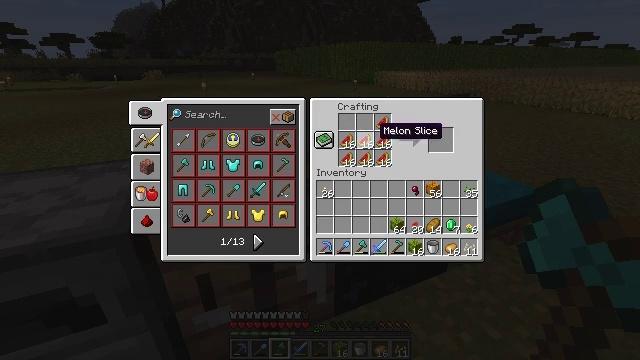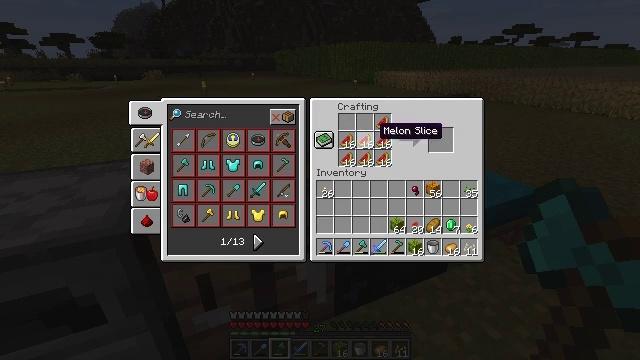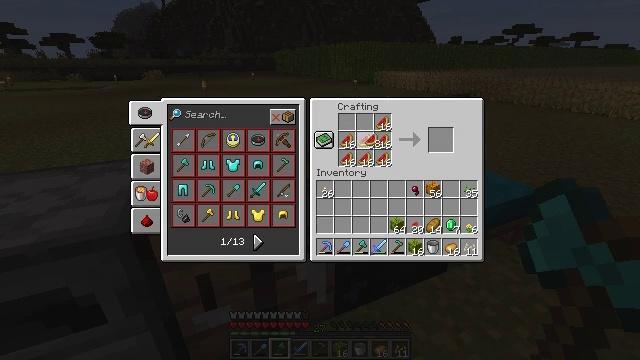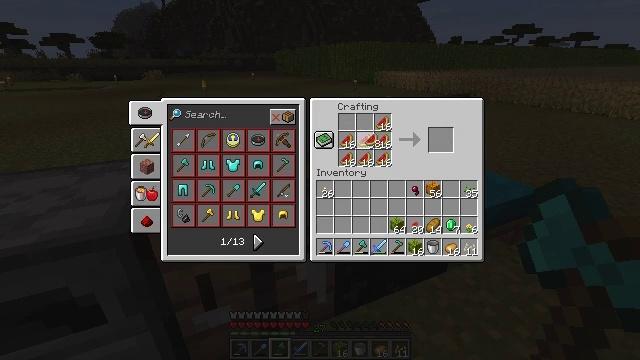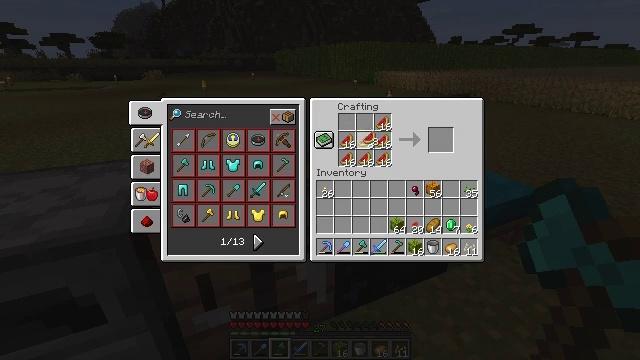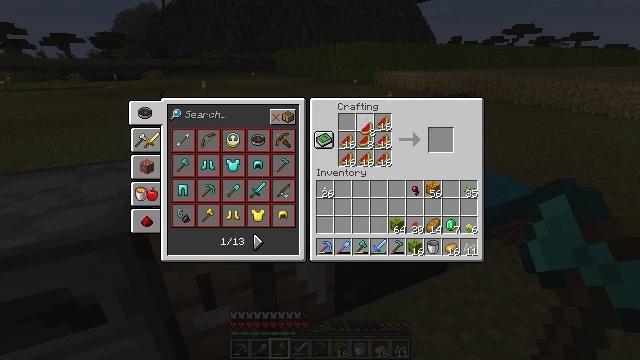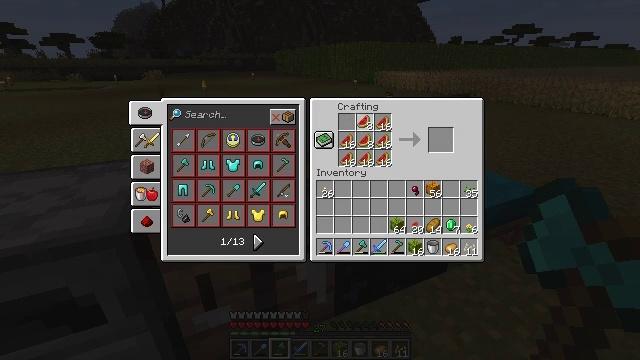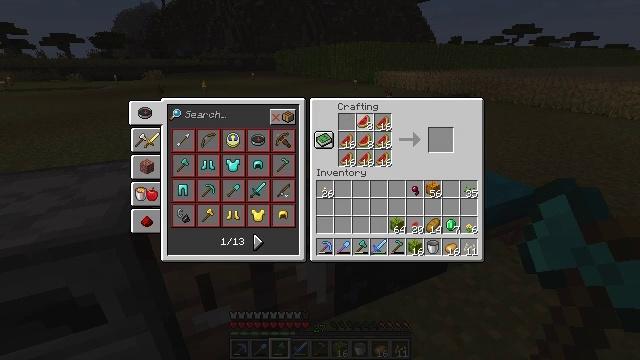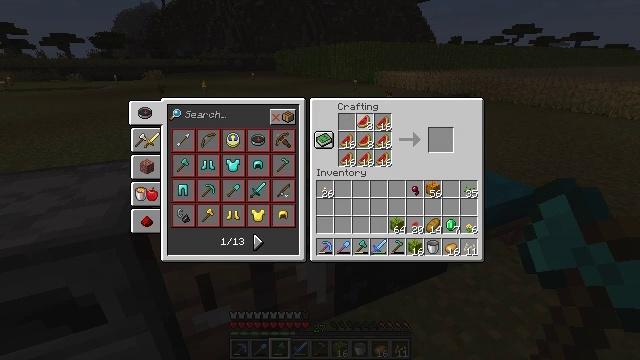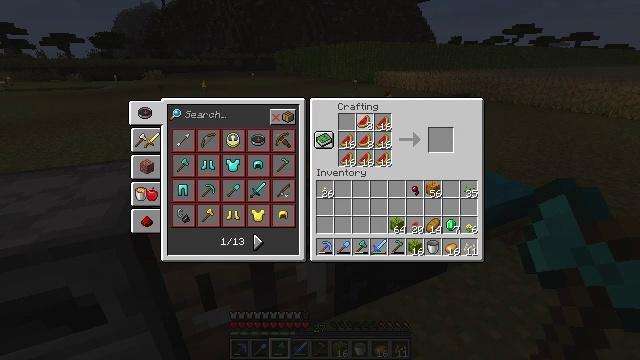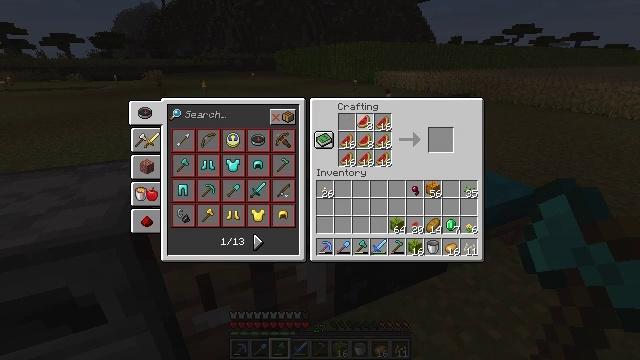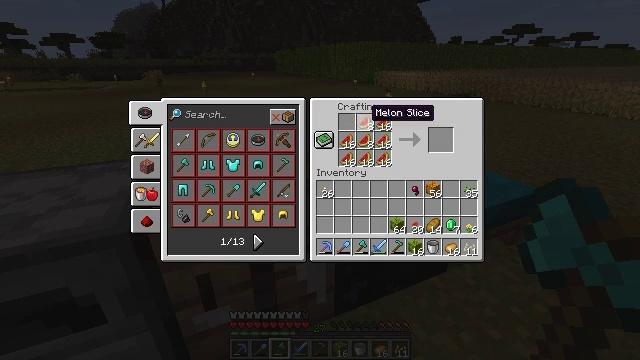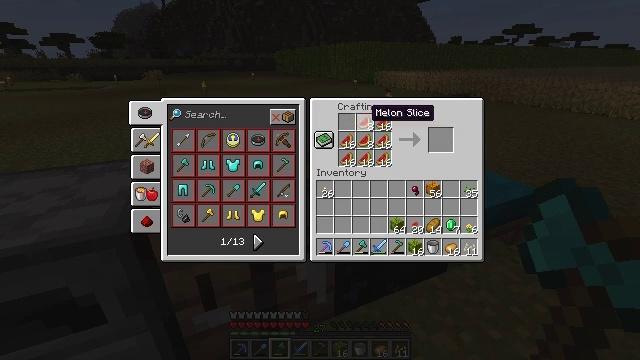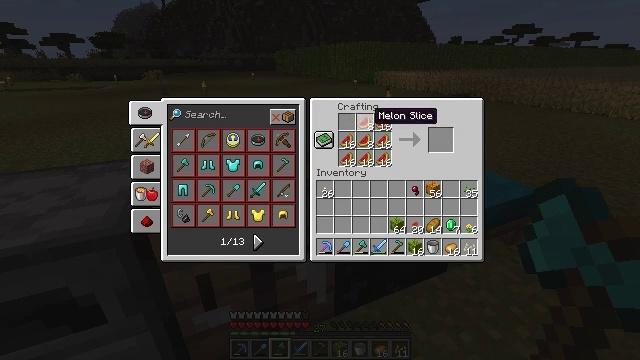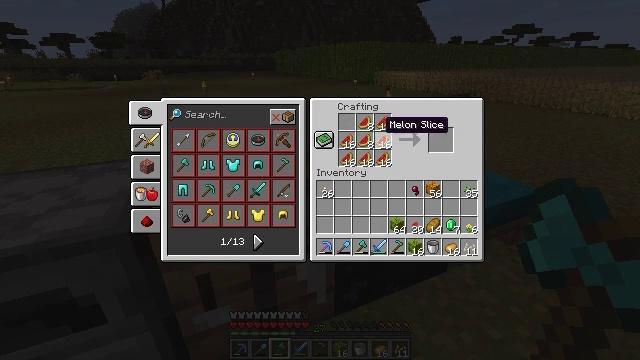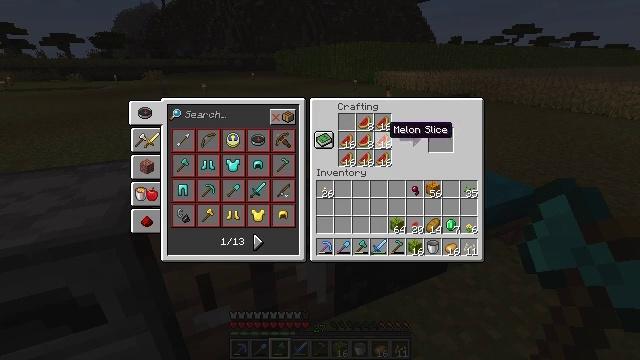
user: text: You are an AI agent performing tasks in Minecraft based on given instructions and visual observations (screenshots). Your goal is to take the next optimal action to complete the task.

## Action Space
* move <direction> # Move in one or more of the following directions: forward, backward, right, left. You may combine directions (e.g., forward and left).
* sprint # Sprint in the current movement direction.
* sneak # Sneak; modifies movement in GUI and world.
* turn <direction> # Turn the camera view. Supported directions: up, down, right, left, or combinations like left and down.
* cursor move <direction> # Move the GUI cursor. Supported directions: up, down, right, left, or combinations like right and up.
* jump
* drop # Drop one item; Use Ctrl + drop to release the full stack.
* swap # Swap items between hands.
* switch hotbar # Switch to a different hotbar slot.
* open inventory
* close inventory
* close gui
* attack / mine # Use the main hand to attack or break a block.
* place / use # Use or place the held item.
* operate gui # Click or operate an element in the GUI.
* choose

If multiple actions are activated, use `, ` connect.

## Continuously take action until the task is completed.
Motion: motion action
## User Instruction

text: Put together melon slices to craft a melon.
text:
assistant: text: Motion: no_op
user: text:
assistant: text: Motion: choose
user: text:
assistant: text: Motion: choose
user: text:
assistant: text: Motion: choose
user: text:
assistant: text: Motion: cursor move up
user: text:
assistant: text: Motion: no_op
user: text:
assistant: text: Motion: operate gui
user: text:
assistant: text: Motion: operate gui
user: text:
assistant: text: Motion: operate gui
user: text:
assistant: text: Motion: operate gui
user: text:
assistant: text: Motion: no_op
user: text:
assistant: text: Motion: no_op
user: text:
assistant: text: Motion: no_op
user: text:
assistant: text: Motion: cursor move right and down
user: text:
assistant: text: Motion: no_op
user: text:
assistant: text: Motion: no_op
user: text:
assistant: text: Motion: no_op
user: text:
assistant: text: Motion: no_op
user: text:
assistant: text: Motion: choose
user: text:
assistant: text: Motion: choose
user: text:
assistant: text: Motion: cursor move left
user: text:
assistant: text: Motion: cursor move left and up
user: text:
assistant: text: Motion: cursor move left
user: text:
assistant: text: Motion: no_op
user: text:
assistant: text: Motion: operate gui
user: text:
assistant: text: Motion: operate gui
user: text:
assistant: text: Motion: operate gui
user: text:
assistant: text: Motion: no_op
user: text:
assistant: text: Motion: no_op
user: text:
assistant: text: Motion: no_op